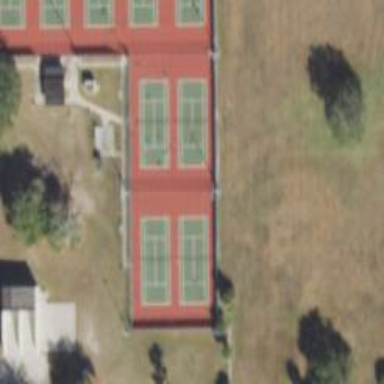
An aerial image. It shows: Sports center with tennis facility.